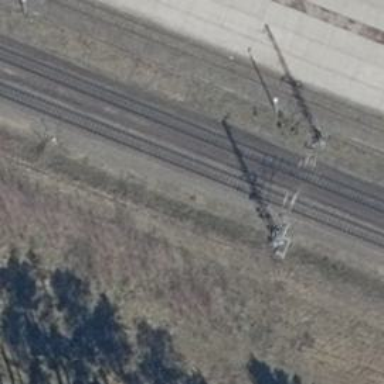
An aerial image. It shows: Railway signal.